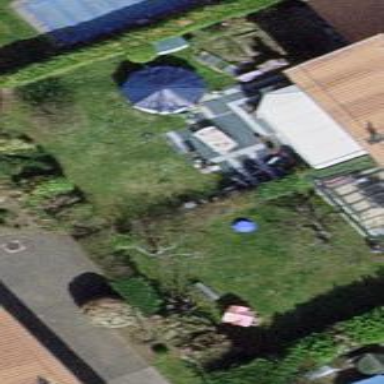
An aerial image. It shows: Garden enclosed by fence.